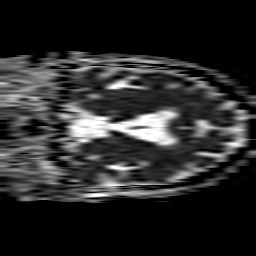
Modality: ADC
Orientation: coronal
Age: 83
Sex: female
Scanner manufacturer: philips
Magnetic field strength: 1.5 T
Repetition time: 4.802 s
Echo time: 0.07764 s